Question: My problem can be better understood by the image below.
I have several div elements (div A) which have a variable size that depends on their content.
They are displayed inblock inside a larger container with a max-with defined(the large outer rectangle without a name).
Everything works fine until I had inside divs A two other divs (B and C) which I what that look like the image.
I haven't been successful. I've tried several combinations of css properties like display, margin, padding, float... negative margins... tables...
Any help would be welcome.

---
## Update
the code looks like the example:
'''
<div style="max-width: 800px;">
<div class="div_a">
<div class="div_b">
short text
</div>
<div class="div_c">
short text
</div>
</div>
<div class="div_a">
<div class="div_b">
looooong text
</div>
<div class="div_c">
looooong text
</div>
</div>
<div class="div_a">
<div class="div_b">
huuuuuge text
</div>
<div class="div_c">
huuuuuge text
</div>
</div>
</div>
'''
'''
.div_a{
display: inline;
}
.div_b{
display: block; /* doesn't work*/
}
.div_c{
display: block; /* doesn't work*/
}
'''
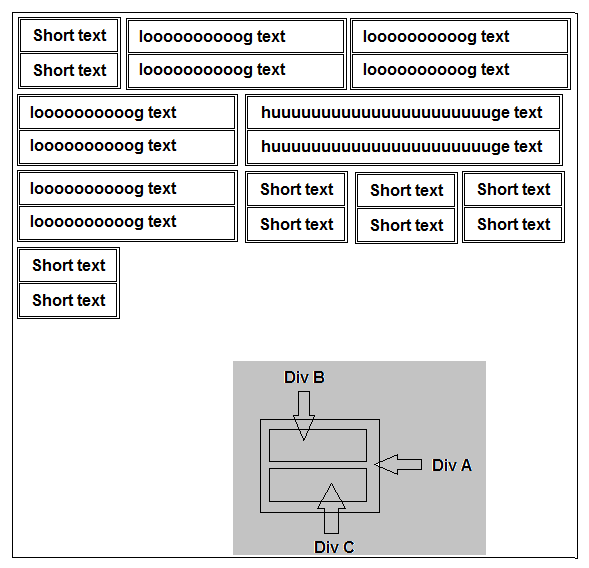
Answer: If I understand correctly, this should do it:
'''
.div_a{
display: inline-block;
}
'''
:)
...assuming you don't have other styles, besides border and spacing properties.
<URL>